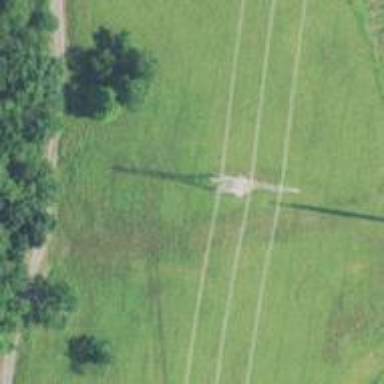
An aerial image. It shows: Power tower.